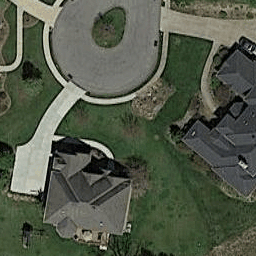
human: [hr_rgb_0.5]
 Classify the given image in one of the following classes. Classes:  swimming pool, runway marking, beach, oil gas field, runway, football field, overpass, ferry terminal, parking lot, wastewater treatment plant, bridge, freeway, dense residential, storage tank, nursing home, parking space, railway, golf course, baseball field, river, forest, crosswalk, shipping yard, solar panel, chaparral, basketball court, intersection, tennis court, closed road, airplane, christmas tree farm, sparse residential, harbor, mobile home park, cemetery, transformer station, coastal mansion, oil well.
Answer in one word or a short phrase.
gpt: closed road